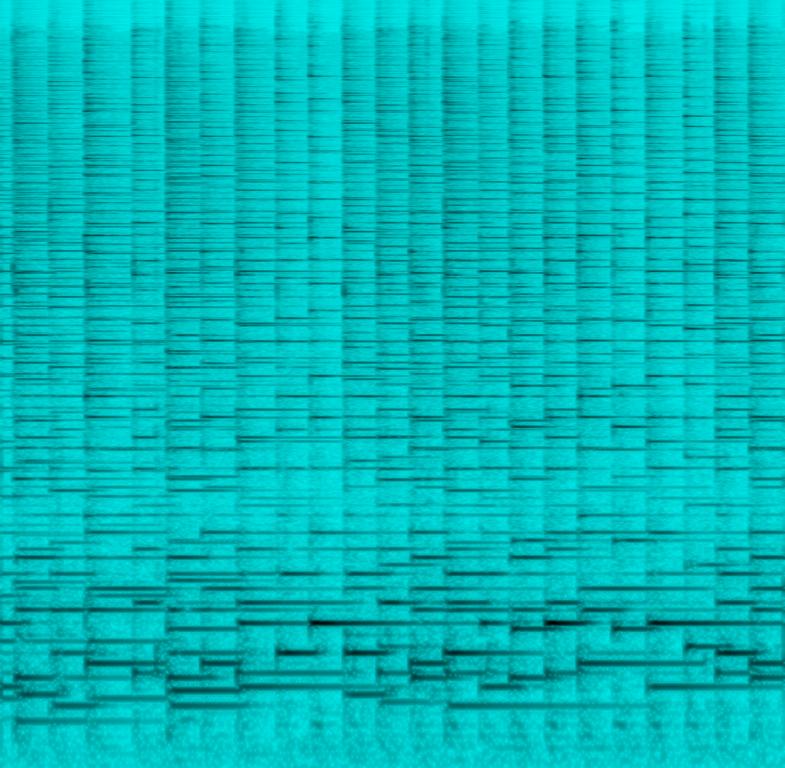
The song is an instrumental. The tempo is medium with a  Harpsichord being played by an elder gentleman in classic baroque style. The music is engaging and exciting. The song audio quality is poor.